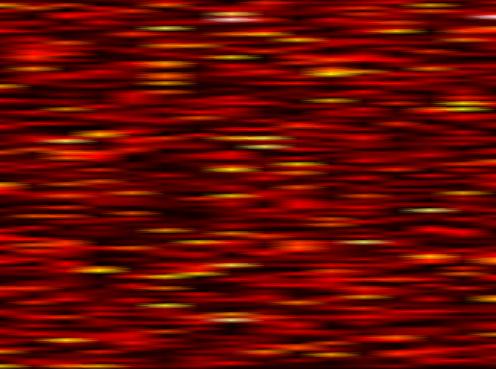
Label: WOLA